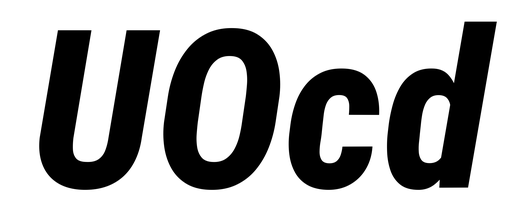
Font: Roboto-Italic_Condensed_ExtraBold_Italic